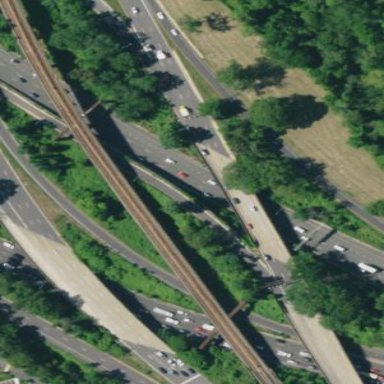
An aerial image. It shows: Man-made bridge.